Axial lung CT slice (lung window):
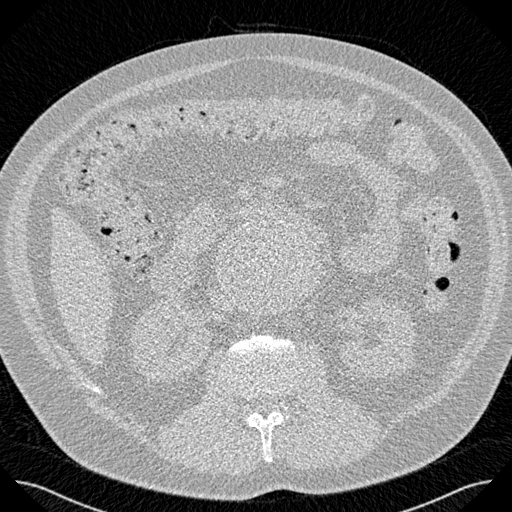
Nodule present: no